Fundus camera: canon
Shooting center: optic_disc
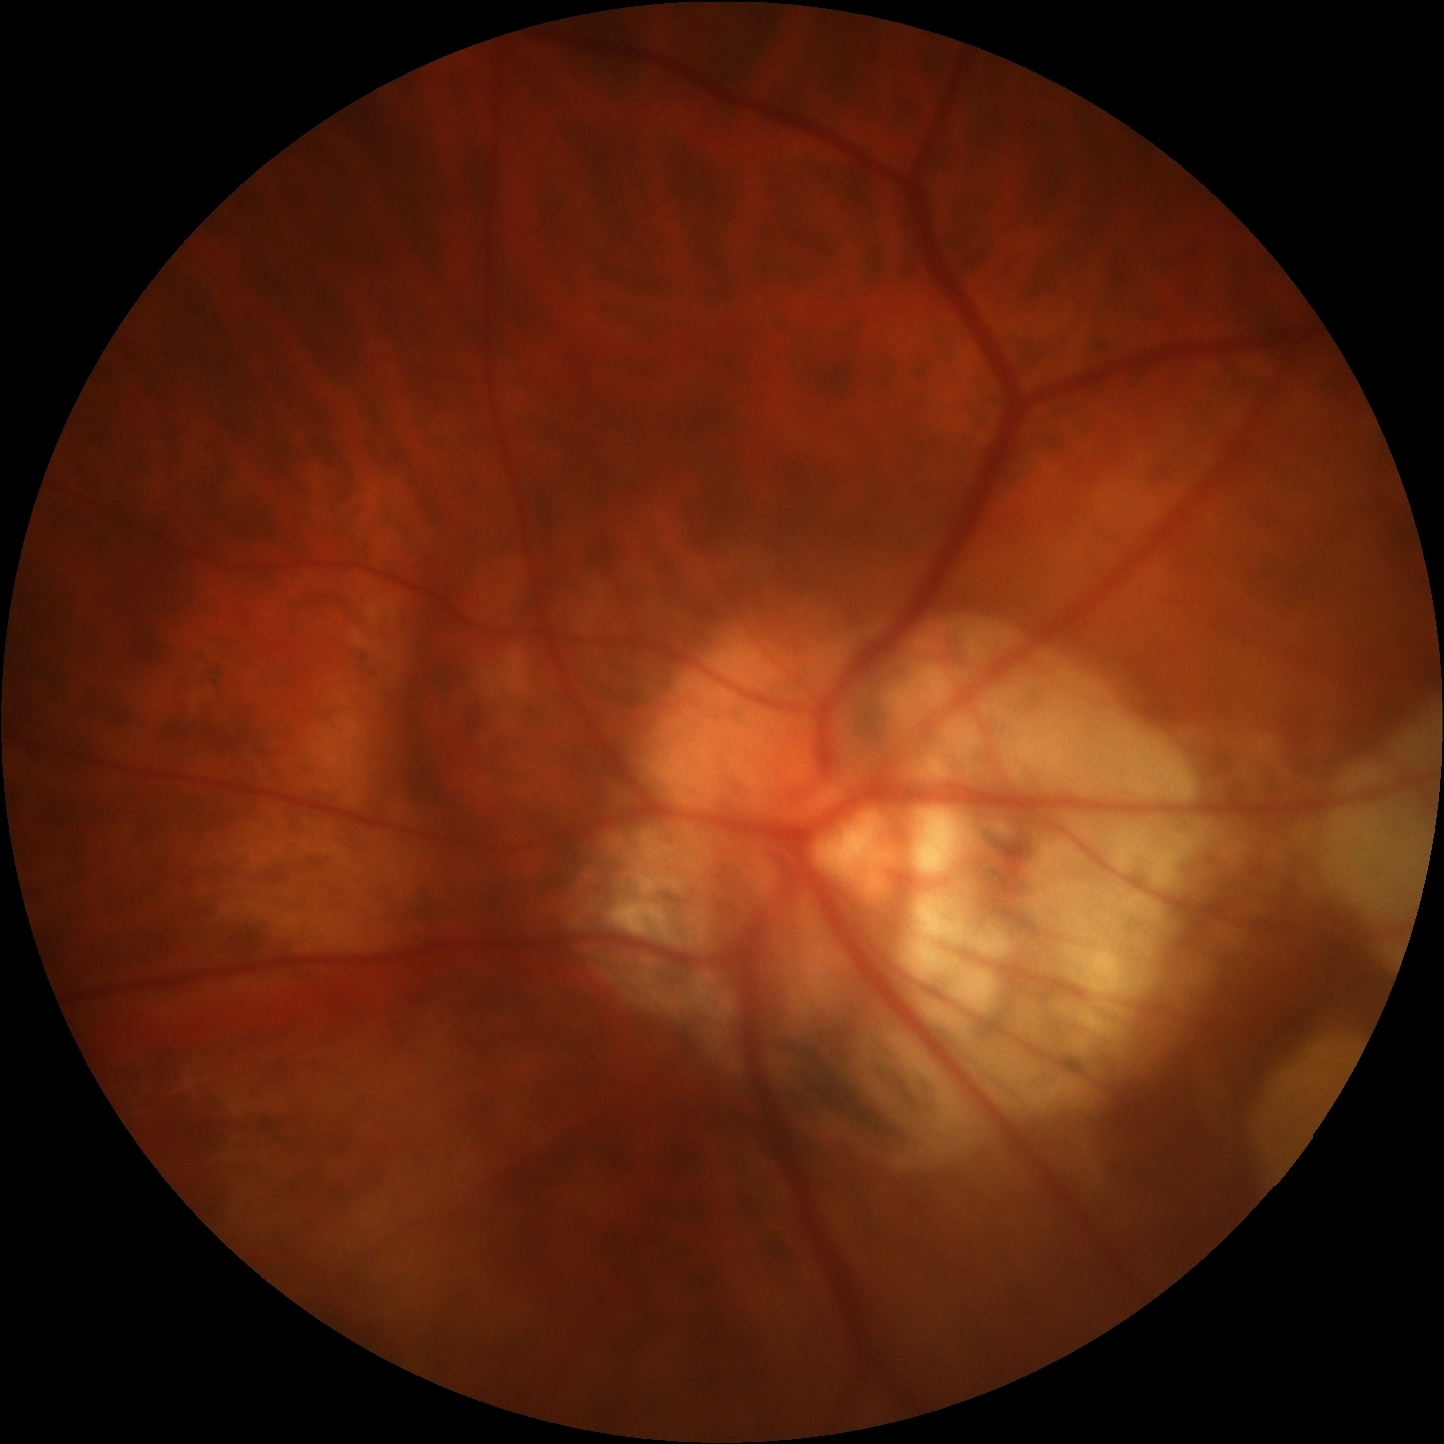
Pathologic myopia: yes
Patchy retinal atrophy: present
Retinal detachment: absent